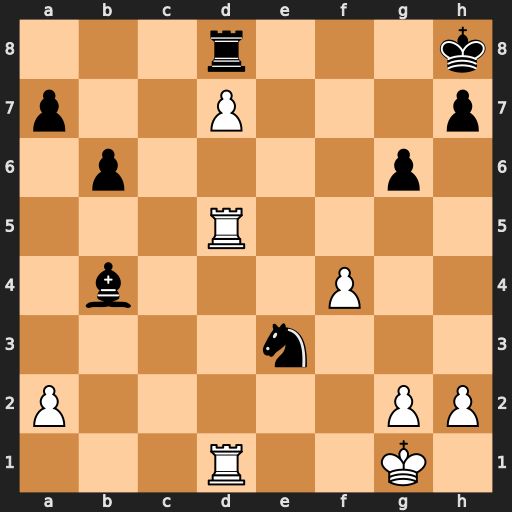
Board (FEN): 3r3k/p2P3p/1p4p1/3R4/1b3P2/4n3/P5PP/3R2K1
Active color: w
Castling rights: -
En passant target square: -
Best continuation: Re5 Nxd1 Re8+ Kg7 Rxd8